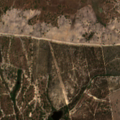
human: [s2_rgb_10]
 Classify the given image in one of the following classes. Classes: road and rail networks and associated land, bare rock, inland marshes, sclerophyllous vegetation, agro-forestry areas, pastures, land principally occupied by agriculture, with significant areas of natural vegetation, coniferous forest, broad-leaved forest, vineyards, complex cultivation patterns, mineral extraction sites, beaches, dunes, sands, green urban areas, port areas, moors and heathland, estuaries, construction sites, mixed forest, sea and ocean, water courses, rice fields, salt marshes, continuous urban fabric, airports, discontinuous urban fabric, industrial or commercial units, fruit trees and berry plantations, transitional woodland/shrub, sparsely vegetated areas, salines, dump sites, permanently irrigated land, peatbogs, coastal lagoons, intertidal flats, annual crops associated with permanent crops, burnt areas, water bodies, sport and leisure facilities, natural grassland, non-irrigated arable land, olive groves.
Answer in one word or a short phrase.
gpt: non-irrigated arable land, agro-forestry areas, broad-leaved forest, transitional woodland/shrub